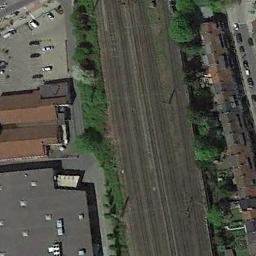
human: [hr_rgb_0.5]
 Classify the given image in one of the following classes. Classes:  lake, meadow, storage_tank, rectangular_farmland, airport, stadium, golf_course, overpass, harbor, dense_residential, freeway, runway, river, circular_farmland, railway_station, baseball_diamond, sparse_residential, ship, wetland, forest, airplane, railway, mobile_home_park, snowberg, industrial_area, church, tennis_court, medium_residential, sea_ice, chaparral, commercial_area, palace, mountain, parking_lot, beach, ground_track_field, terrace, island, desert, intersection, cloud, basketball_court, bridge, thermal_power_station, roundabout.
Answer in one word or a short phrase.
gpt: railway